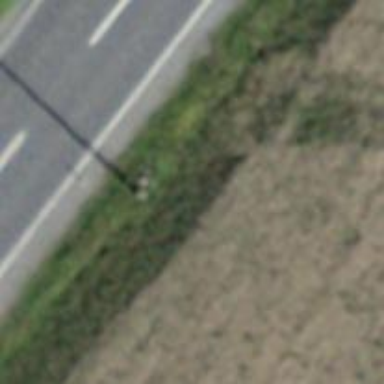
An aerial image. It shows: Power pole.